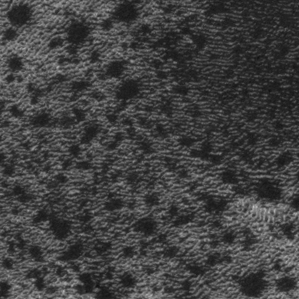
Label: frost